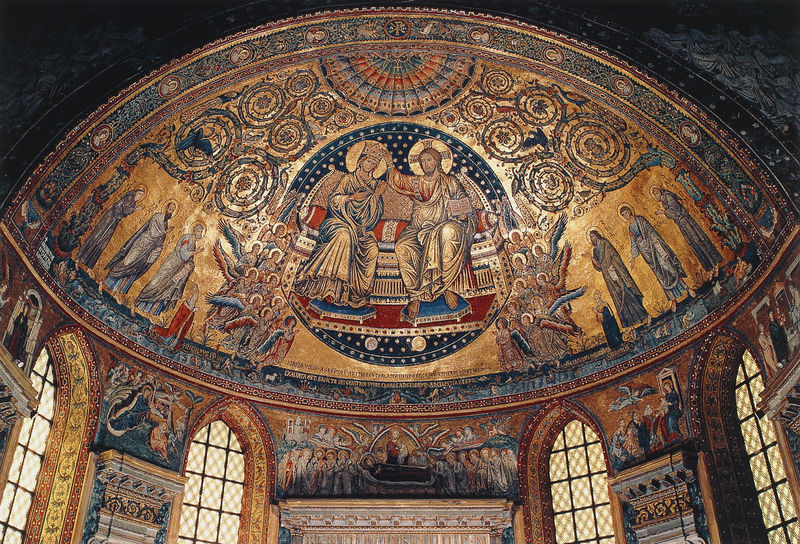
Titel: Apsismosaiken
Künstler: Jacopo Torriti
Standort: Rom, S. Maria Maggiore (EU - I - Latium)
Schlagwörter: blau, fenster, säule, kirche, gold, engel, kuppel, christus, jesus, apsis, chor, heilige, maria, kapitel, istanbul, prunkvoll